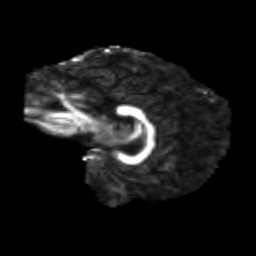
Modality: FA
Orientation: sagittal
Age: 30
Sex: female
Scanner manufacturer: siemens
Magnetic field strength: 3 T
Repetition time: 1.8 s
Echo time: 0.07 s